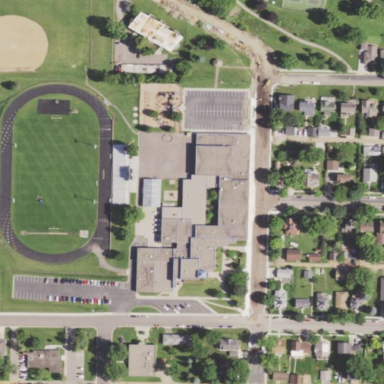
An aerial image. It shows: School building.